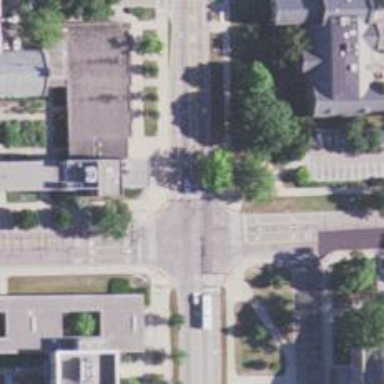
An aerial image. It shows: Residential road with separate asphalt sidewalk.